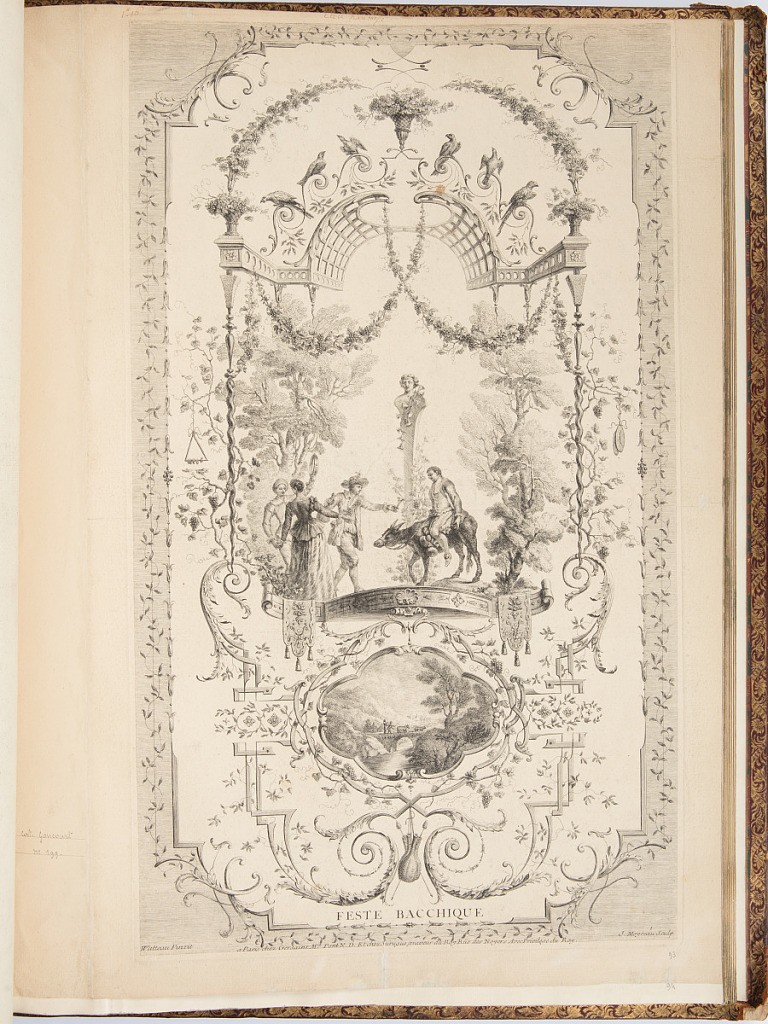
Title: FESTE BACCHIQUE
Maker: Antoine Watteau, French, 1684–1721
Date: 1723-1735
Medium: Etching on laid paper
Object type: Bound print
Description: Vignette of three revelers--a man holding a tambourine, a woman dancing, and a man with grape bunches in his hat and a wine glass in his hand--and a man on a donkey underneath a trellis in a landscape, and in front of a term of the wine god Bacchus (Dionysus in Greek). The scene is set within a field of arabesque ornamentation, and includes motifs such as scrolls, birds, grape vines, ivy, garland, baskets of grapes, and meanders. Below the revelers, there is a cartouche with a landscape scene and figures herding cattle over a bridge. The plate is signed.